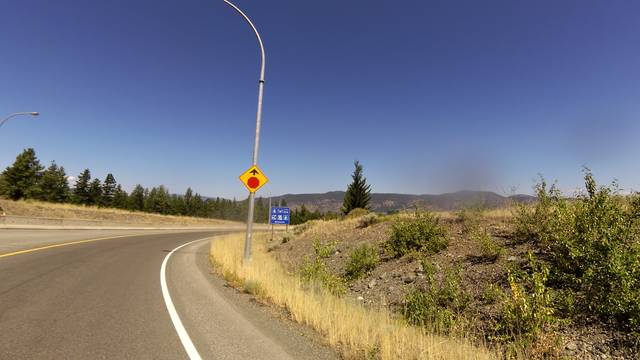
Region: Canada
Coordinates: 50.089, -120.751